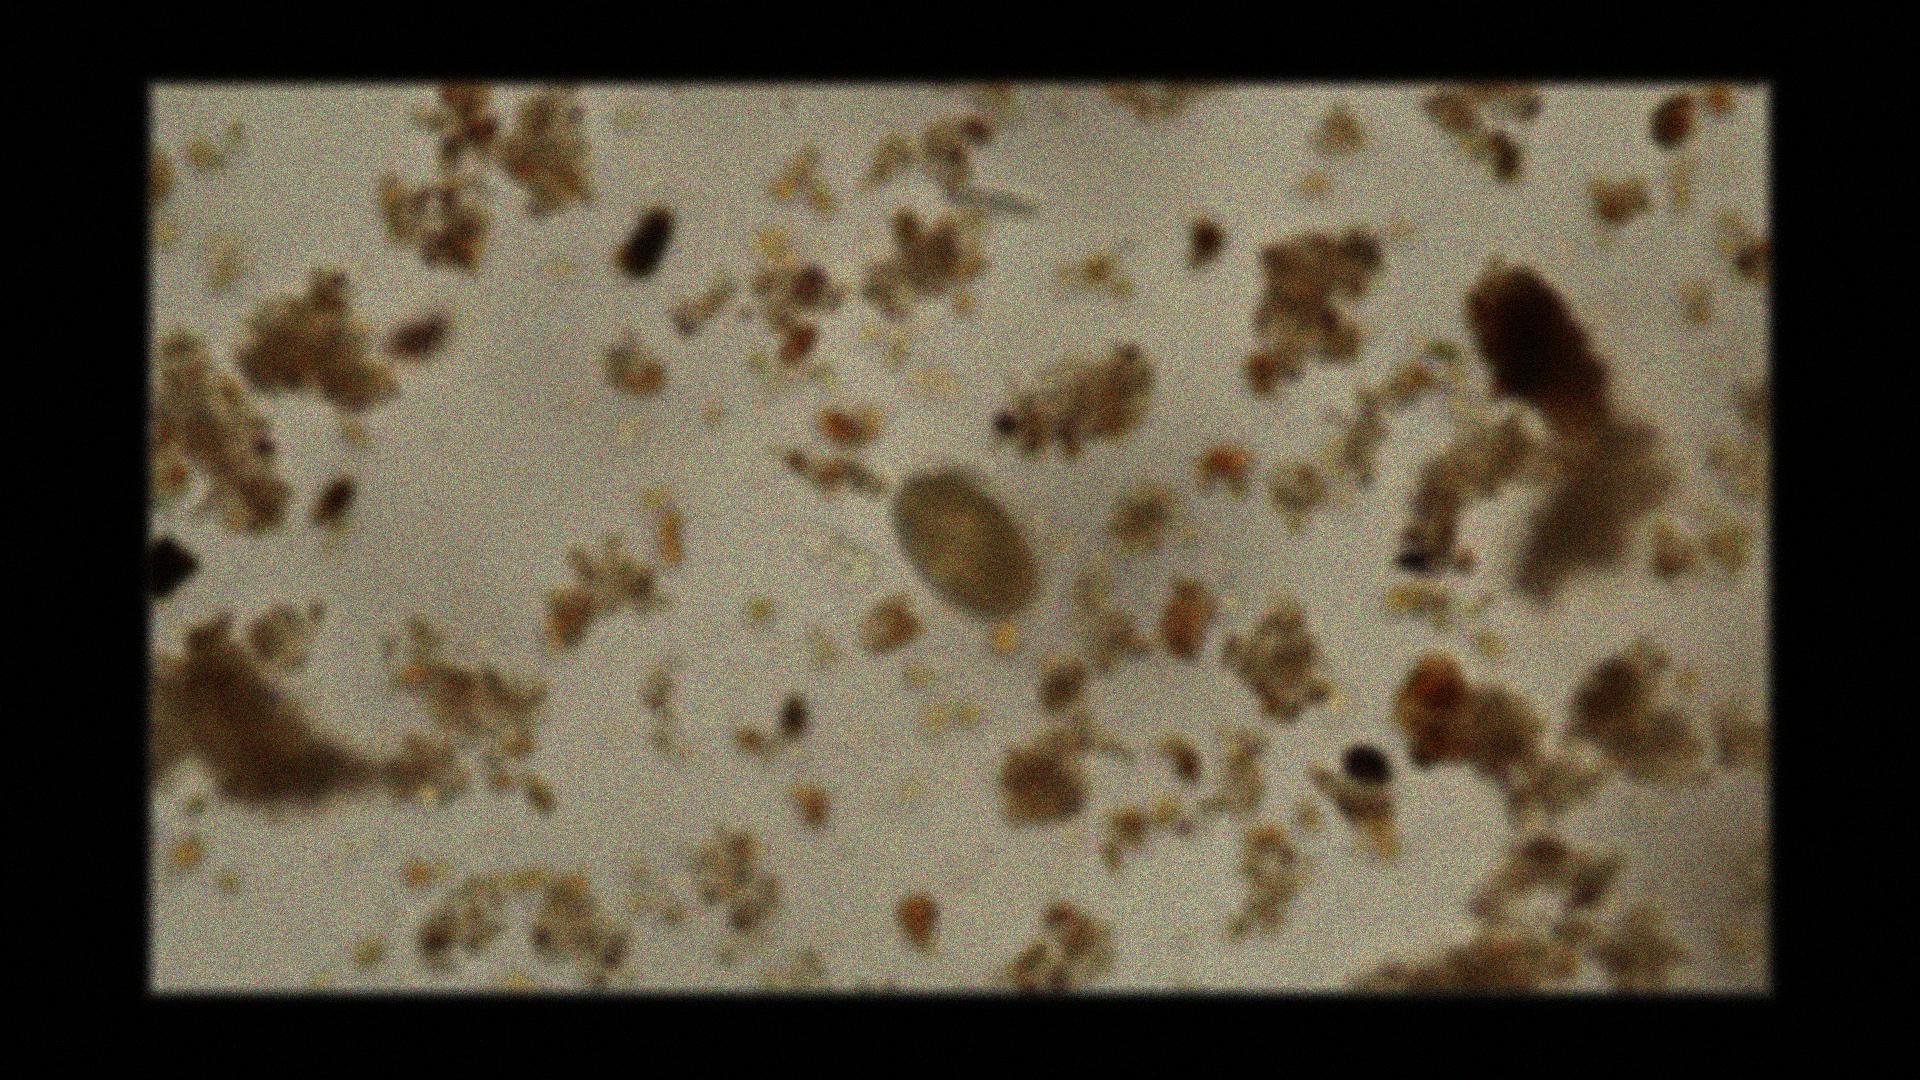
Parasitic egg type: Hookworm egg